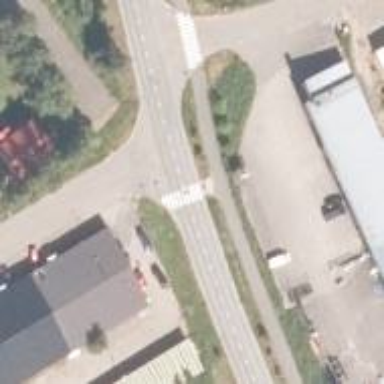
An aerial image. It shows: Footway with zebra crossing.